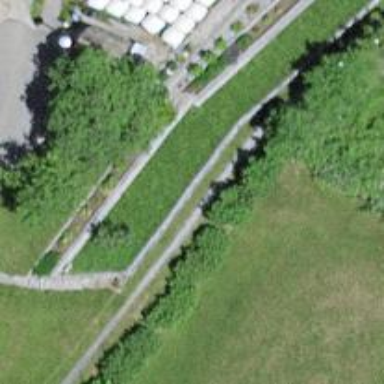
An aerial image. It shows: Retaining wall.